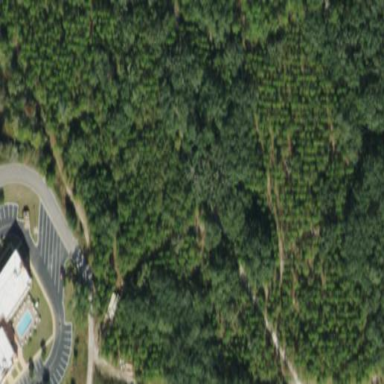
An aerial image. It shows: Forest dominated by needle-leaved trees.